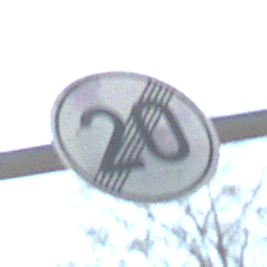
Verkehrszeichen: EndeGeschwindigkeit20
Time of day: MorningAfternoon
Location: Outdoor (Suburban)
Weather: PartlyCloudy
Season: NotSpecified
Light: Natural